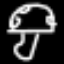
Label: mushroom